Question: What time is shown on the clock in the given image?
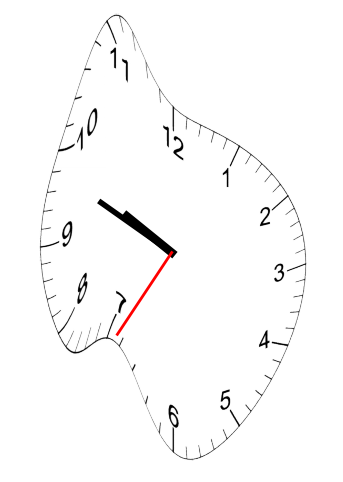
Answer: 09:48:35